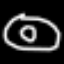
Label: donut